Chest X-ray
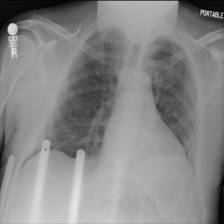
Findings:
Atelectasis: positive
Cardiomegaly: negative
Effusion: negative
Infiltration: negative
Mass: negative
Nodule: negative
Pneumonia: negative
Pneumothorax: negative
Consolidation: negative
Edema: negative
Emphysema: negative
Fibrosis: negative
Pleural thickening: negative
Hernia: negative